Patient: sex M, age 33
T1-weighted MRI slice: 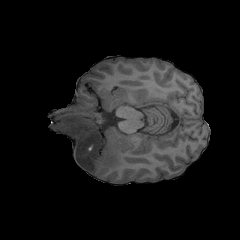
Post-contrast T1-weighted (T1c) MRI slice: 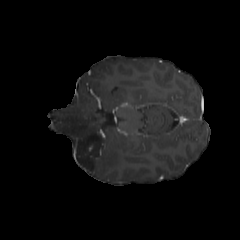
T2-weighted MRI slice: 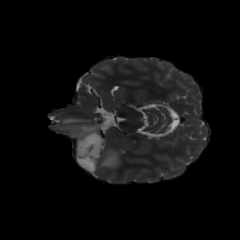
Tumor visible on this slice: yes
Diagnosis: Astrocytoma, IDH-mutant
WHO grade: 4